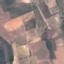
Land use / land cover class: PermanentCrop